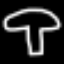
Label: mushroom